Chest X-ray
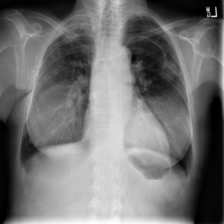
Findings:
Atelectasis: negative
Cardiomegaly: negative
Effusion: negative
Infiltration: negative
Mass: positive
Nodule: negative
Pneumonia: negative
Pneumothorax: negative
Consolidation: negative
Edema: negative
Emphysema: negative
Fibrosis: negative
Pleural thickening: negative
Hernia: negative